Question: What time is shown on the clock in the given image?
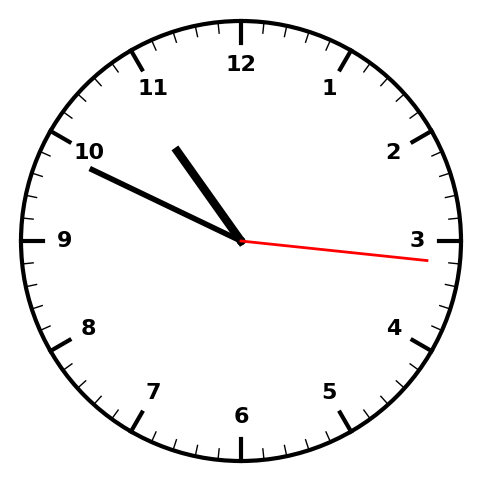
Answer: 10:49:16